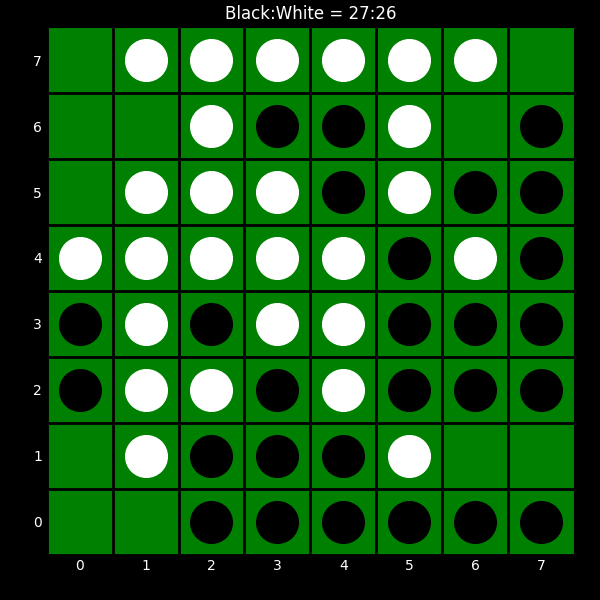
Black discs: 27
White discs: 26